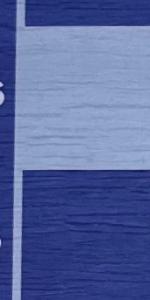
Label: Empty